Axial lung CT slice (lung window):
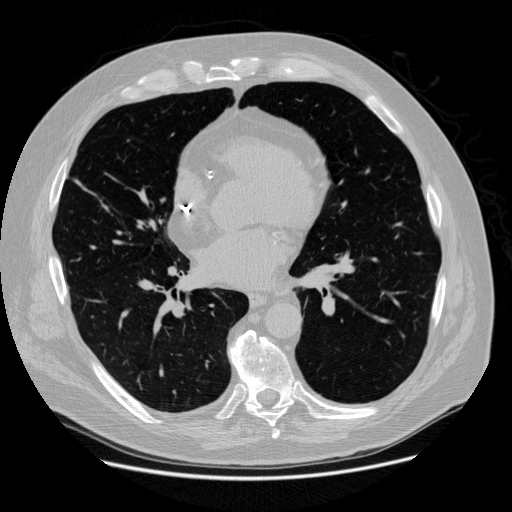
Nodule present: no